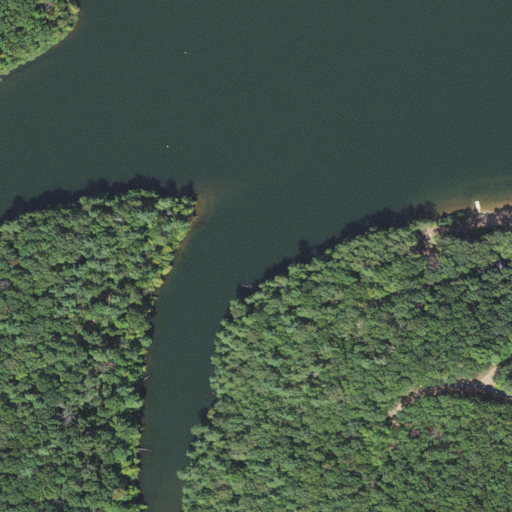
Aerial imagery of valley in Virginia named Big Hollow containing open water, deciduous forest, mixed forest, open development, evergreen forest, and grassland